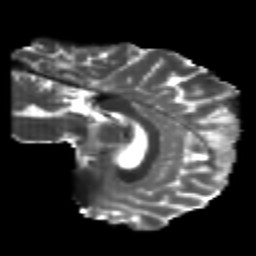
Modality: T2w
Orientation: sagittal
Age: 24
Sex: male
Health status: healthy
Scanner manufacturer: philips
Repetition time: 7.475 s
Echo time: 0.08753 s